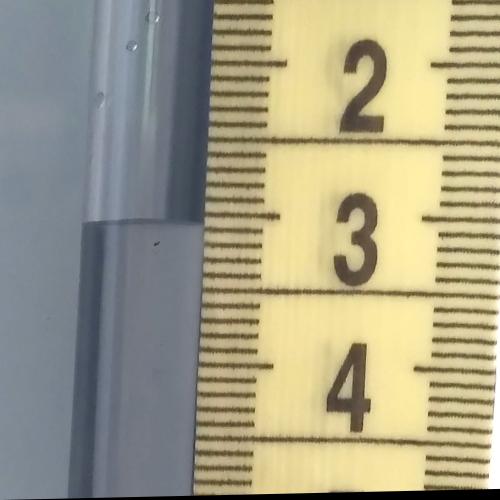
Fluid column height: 3.1 cm